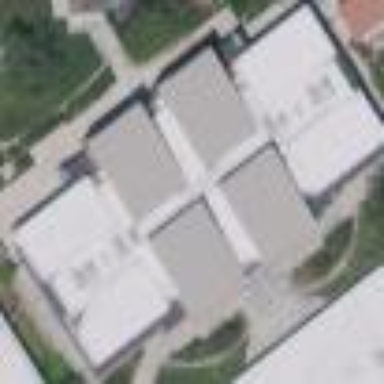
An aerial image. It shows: School building.